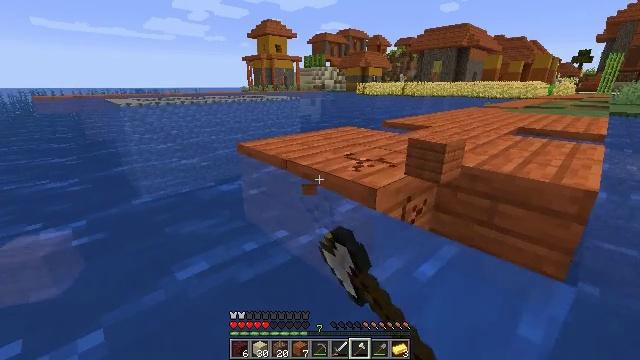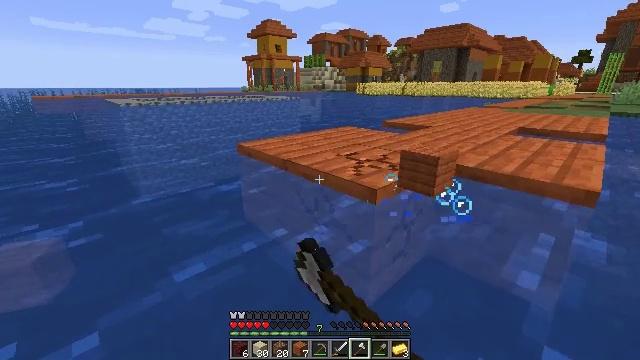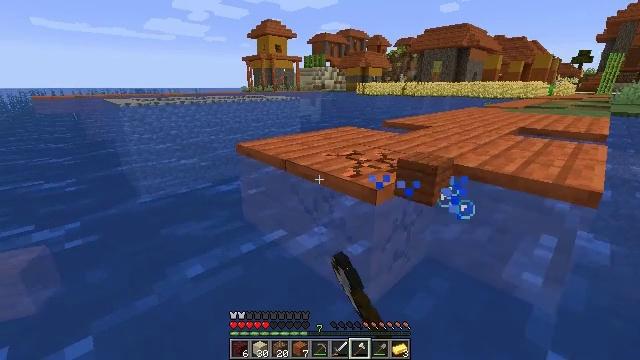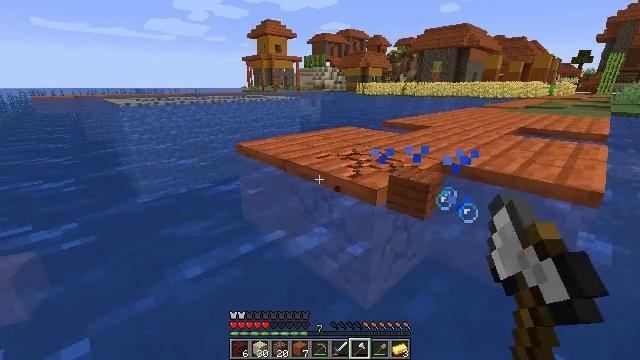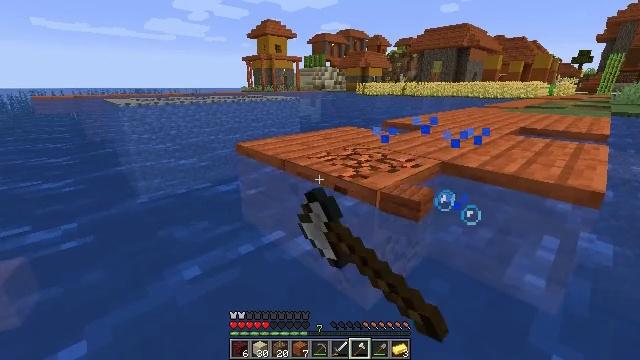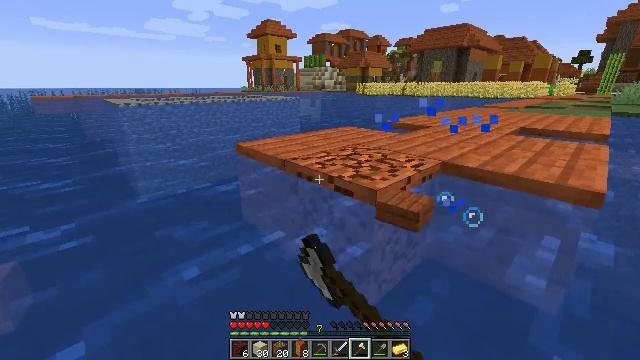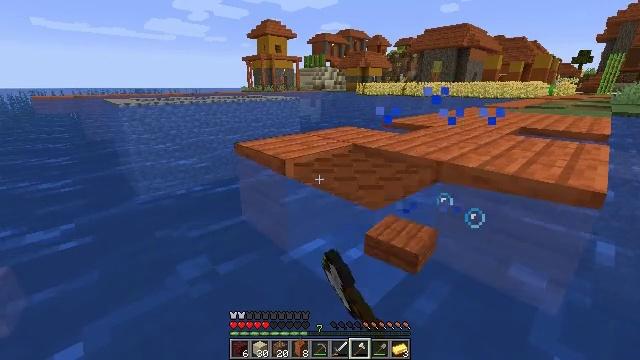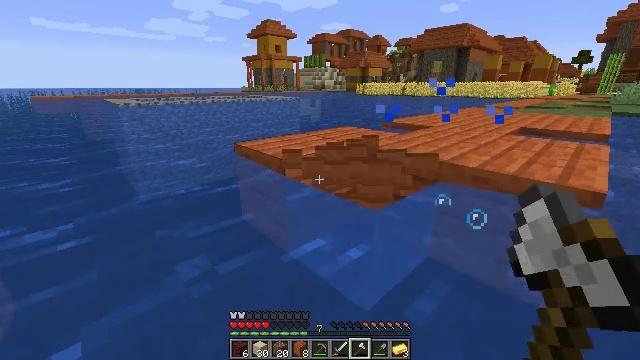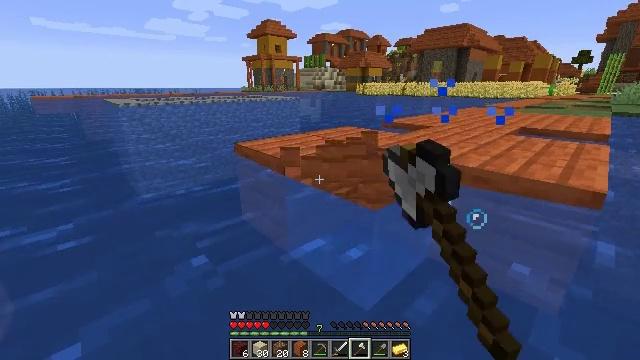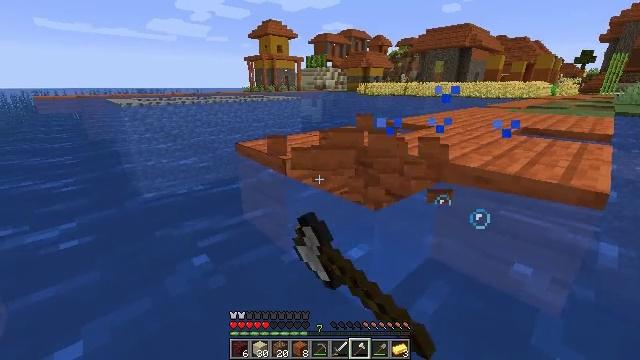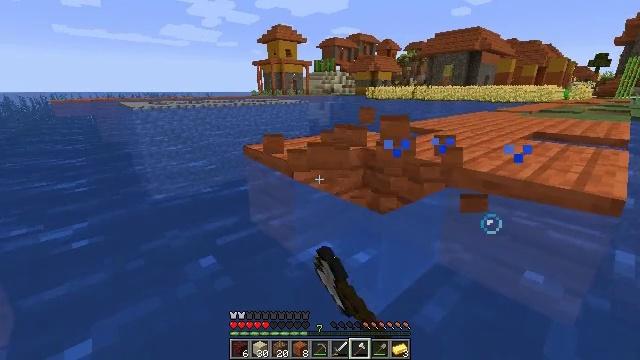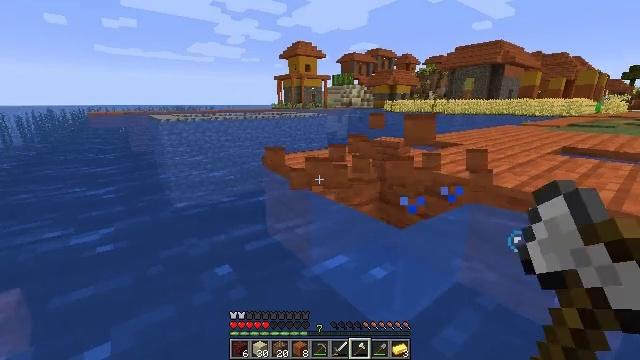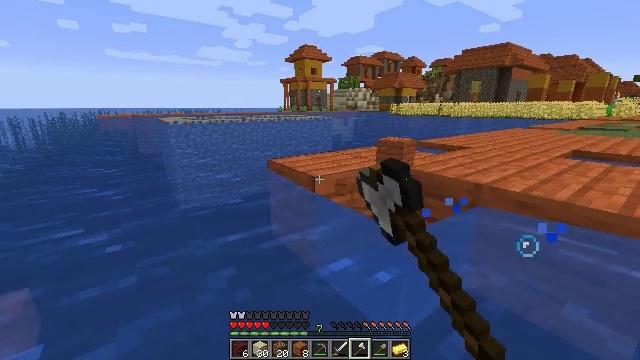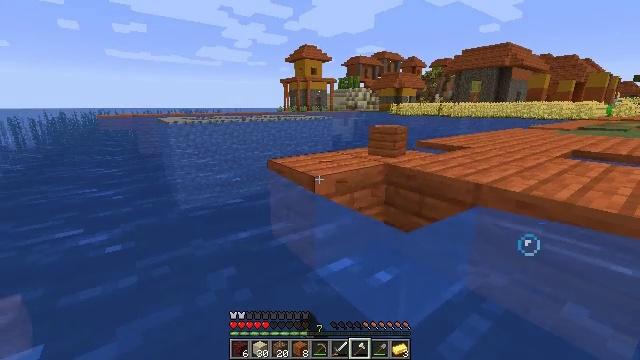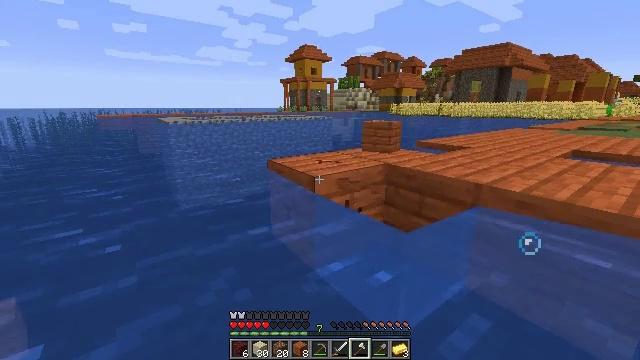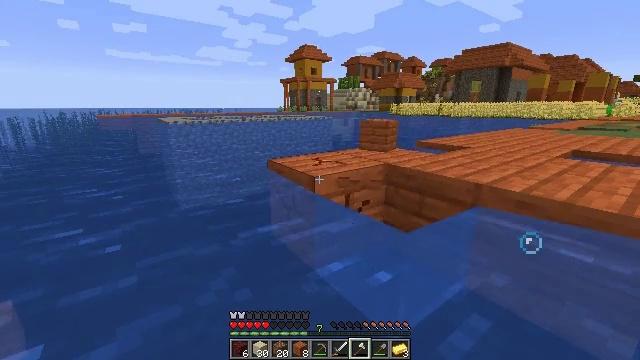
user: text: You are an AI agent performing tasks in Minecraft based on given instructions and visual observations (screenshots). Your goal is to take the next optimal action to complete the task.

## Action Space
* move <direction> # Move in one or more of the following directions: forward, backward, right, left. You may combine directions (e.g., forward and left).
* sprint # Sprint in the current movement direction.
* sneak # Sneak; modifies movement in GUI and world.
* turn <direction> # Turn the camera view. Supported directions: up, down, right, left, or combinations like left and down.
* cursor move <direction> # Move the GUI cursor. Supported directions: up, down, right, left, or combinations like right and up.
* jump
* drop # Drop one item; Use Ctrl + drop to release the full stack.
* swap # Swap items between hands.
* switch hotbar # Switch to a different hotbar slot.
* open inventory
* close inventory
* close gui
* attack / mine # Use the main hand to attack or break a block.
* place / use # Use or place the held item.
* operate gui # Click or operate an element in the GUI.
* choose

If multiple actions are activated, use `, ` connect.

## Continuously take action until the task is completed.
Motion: motion action
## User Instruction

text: Mine acacia planks.
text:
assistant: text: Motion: attack / mine
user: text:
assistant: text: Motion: attack / mine
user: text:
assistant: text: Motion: attack / mine
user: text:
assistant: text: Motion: attack / mine
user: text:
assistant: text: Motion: attack / mine
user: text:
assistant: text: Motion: attack / mine
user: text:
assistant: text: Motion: attack / mine
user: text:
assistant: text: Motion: attack / mine
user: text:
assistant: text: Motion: attack / mine
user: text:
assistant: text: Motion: turn left, attack / mine
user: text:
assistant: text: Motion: turn left and up, attack / mine
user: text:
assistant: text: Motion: turn left, attack / mine
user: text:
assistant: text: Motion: attack / mine
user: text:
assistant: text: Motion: attack / mine
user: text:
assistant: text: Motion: attack / mine
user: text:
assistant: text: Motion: attack / mine
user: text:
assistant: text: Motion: attack / mine
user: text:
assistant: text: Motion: attack / mine
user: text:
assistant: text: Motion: attack / mine
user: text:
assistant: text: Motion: attack / mine
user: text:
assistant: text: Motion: attack / mine
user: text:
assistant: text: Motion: attack / mine
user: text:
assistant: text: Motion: attack / mine
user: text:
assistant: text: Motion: attack / mine
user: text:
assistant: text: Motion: attack / mine
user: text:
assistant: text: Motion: attack / mine
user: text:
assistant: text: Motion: attack / mine
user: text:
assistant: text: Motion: attack / mine
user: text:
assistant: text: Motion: move forward and move left
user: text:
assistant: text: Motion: move forward and move left